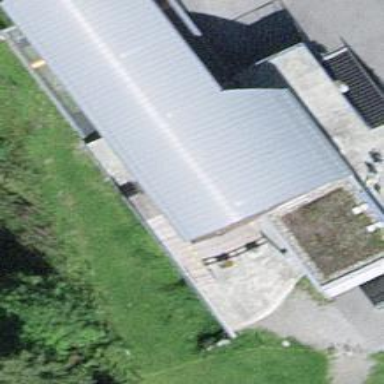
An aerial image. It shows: Aerialway station.